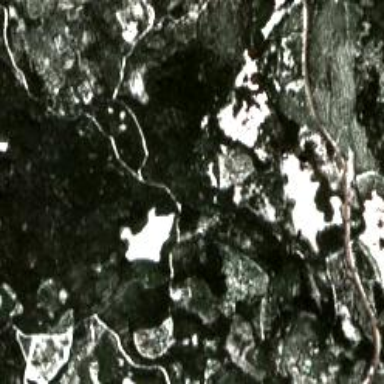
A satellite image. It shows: Woodland consisting mainly of needle-leaved trees.